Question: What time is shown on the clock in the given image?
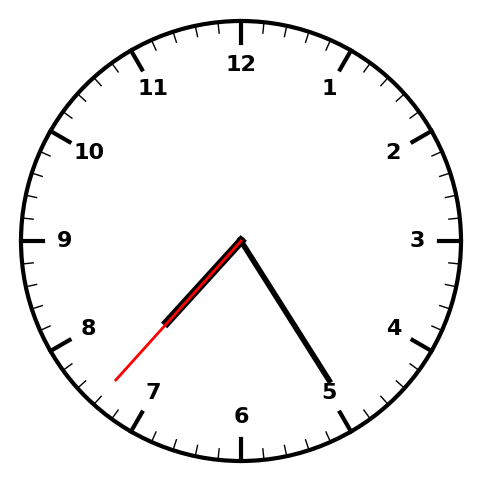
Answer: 07:24:37